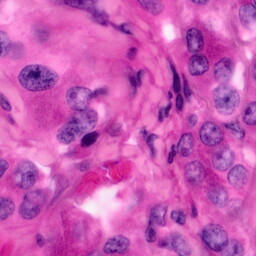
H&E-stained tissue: Pancreatic